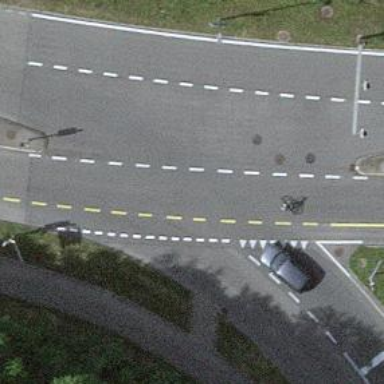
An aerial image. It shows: Primary highway with separate asphalt sidewalk.